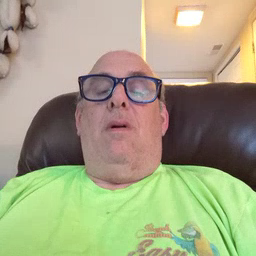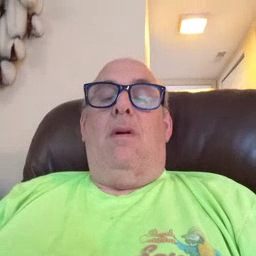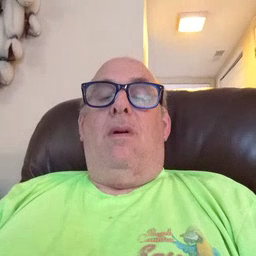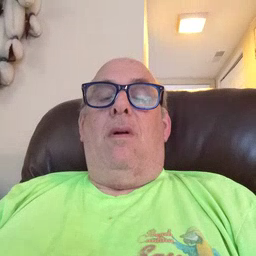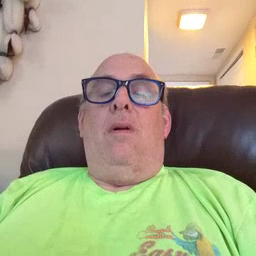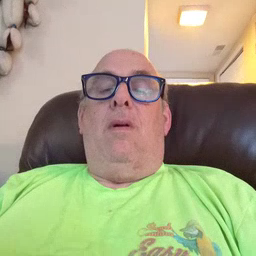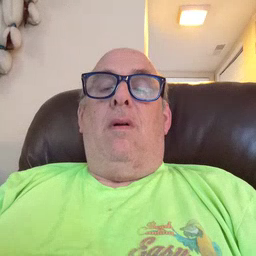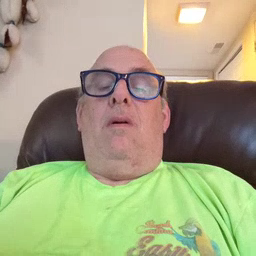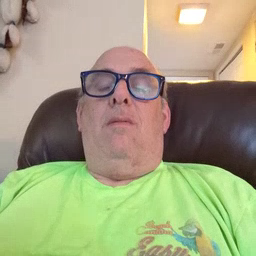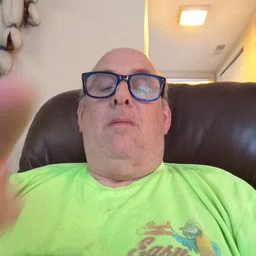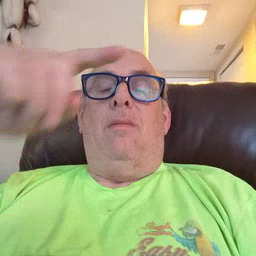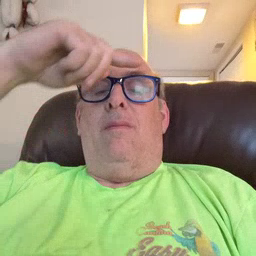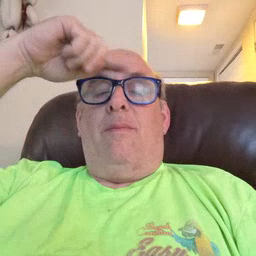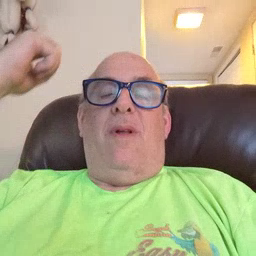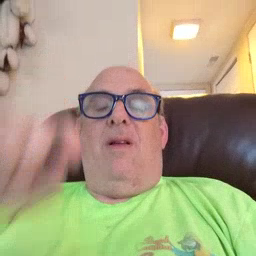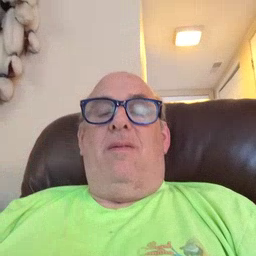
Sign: black